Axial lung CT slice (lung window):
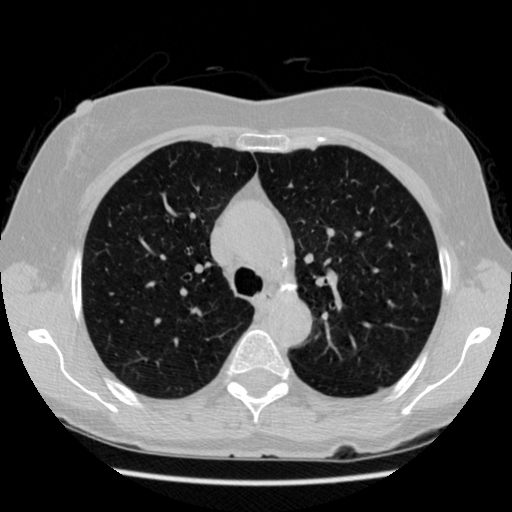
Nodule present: no